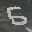
Label: 5